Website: apple
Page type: billing-address
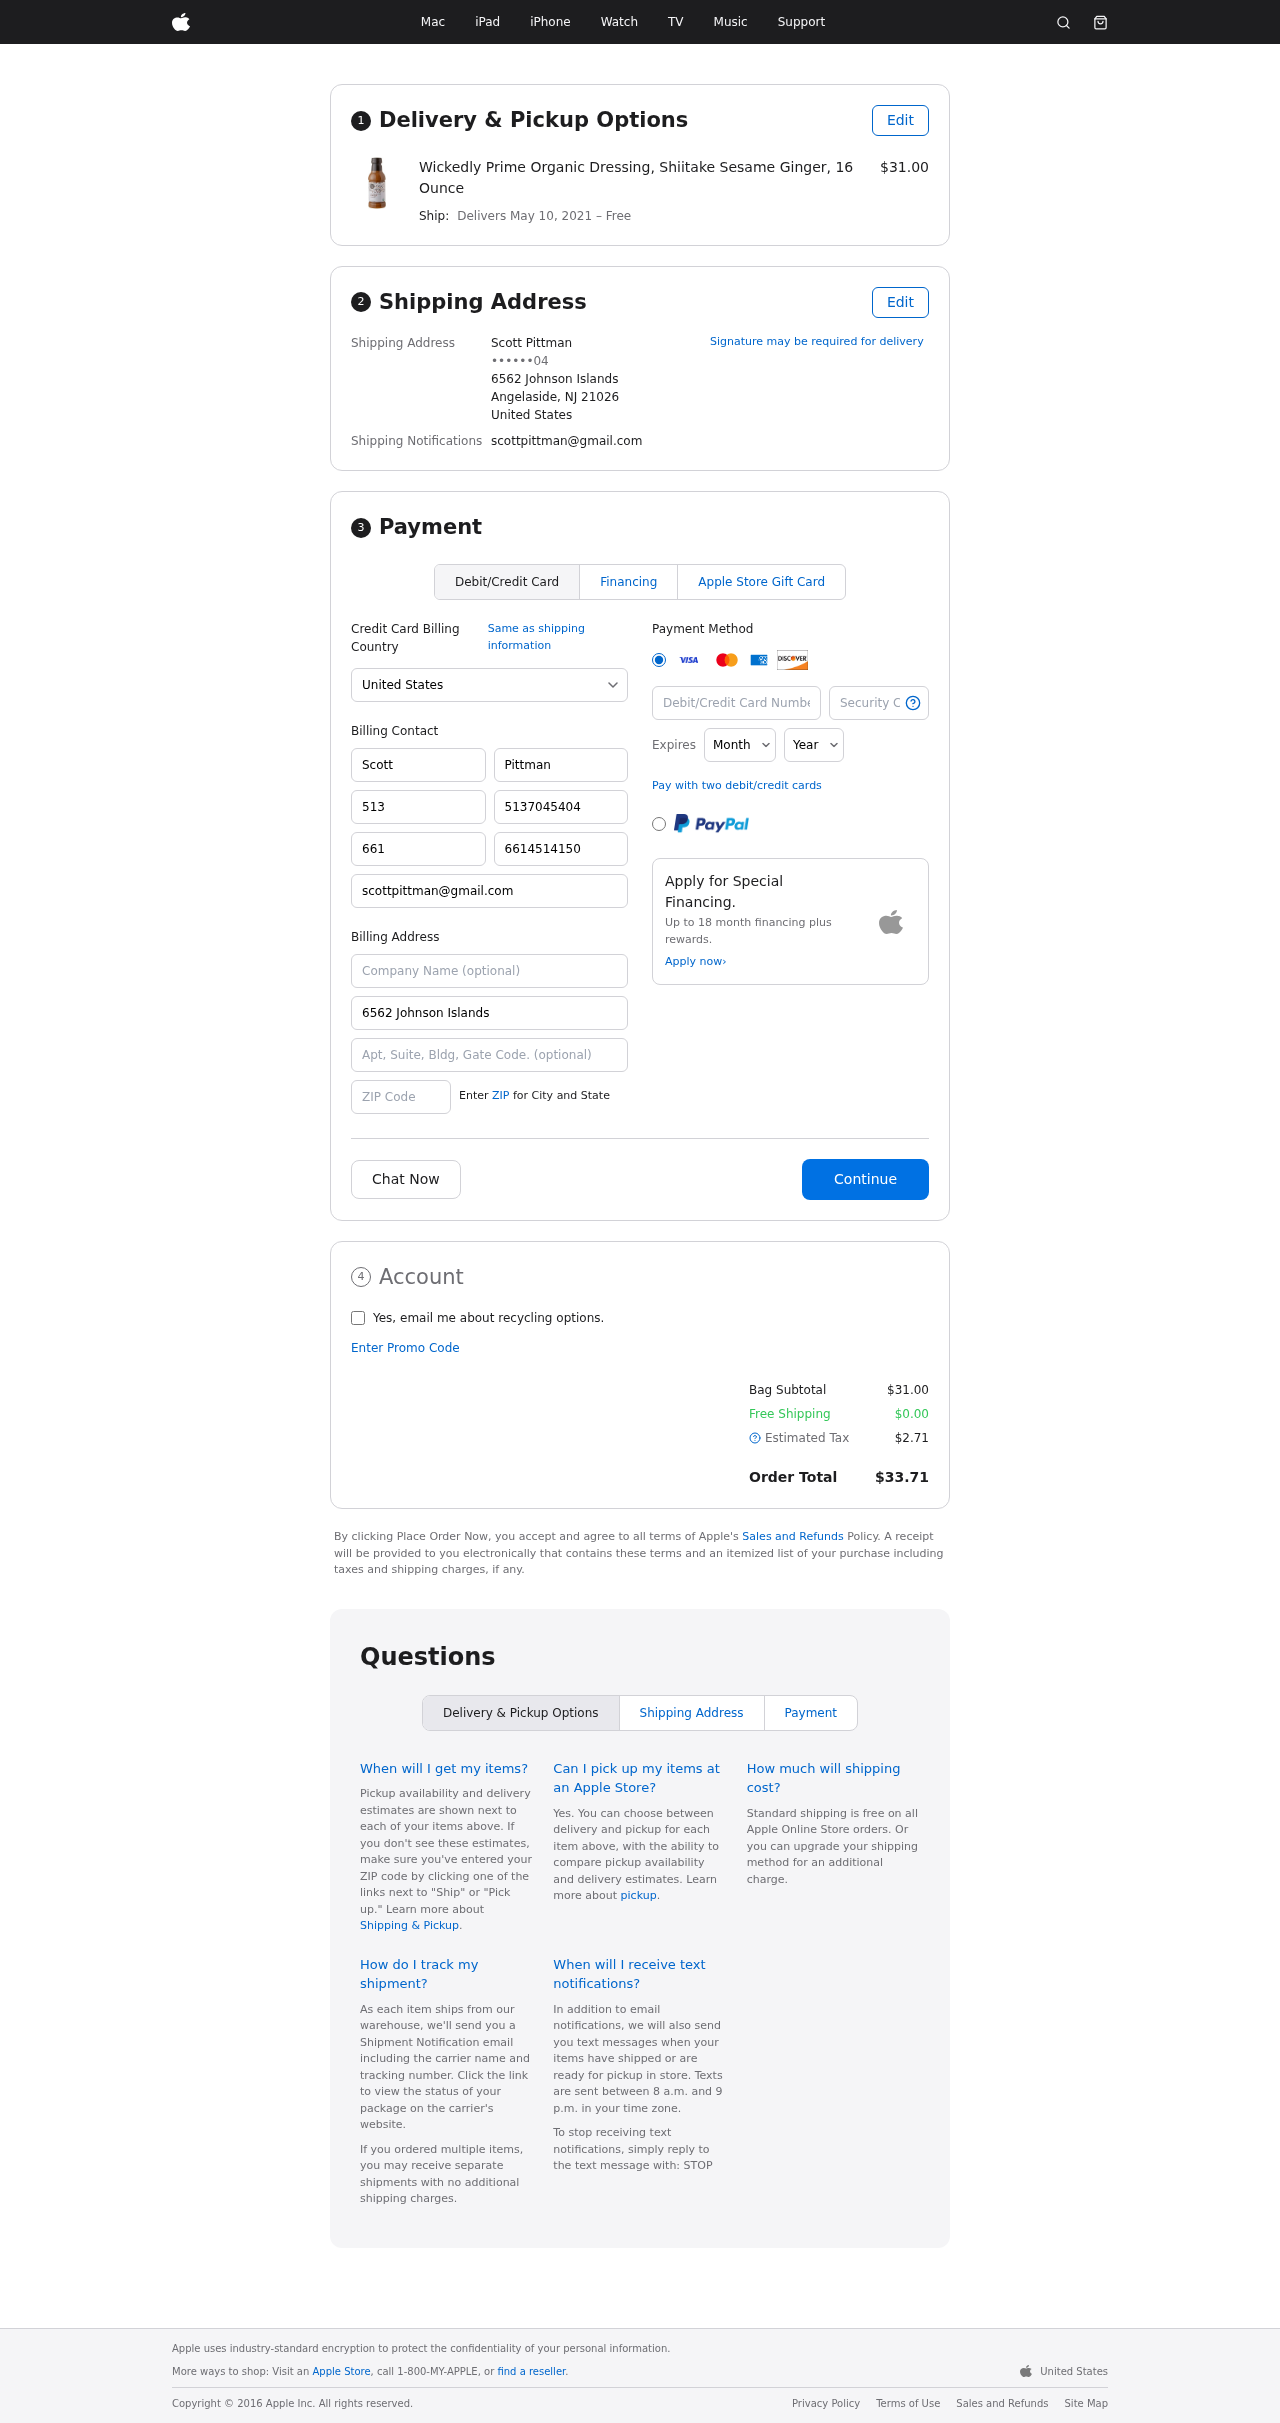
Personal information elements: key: PII_CARD_CVV
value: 438
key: PII_CARD_EXPIRY_MONTH
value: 10
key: PII_CARD_EXPIRY_YEAR
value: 29
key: PII_CARD_NUMBER
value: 4321 5236 1914 4681
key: PII_CITY_STATE_ZIP
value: Angelaside, NJ 21026
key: PII_COUNTRY
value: United States
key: PII_EMAIL
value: scottpittman@gmail.com
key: PII_FULLNAME
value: Scott Pittman
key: PII_STREET
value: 6562 Johnson Islands
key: PII_PHONE_MASKED
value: ••••••04
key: PII_BILLING_FIRSTNAME
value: Scott
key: PII_BILLING_LASTNAME
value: Pittman
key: PII_BILLING_PHONE_AREA
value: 513
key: PII_BILLING_PHONE
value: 5137045404
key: PII_BILLING_PHONE_ALT_AREA
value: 661
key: PII_BILLING_PHONE_ALT
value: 6614514150
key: PII_BILLING_EMAIL
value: scottpittman@gmail.com
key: PII_BILLING_STREET
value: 6562 Johnson Islands
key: PII_BILLING_POSTCODE
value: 21026
Product elements: key: PRODUCT1_NAME
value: Wickedly Prime Organic Dressing, Shiitake Sesame Ginger, 16 Ounce
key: PRODUCT1_PRICE
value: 31
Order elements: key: ORDER_DELIVERY_DATE
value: May 10, 2021
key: ORDER_SUBTOTAL
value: $31.00
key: ORDER_SHIPPING_COST
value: $0.00
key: ORDER_TAX
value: $2.71
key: ORDER_TOTAL
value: $33.71